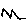
Label: zigzag